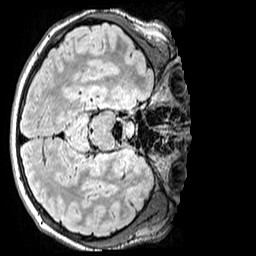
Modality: FLAIR
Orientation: axial
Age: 13
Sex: male
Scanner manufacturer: siemens
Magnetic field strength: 3 T
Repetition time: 5 s
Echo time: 0.388 s